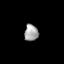
Tissue: lung
Cell type: T cells
Senescence score: 0.2428
Nuclear area (px): 227
Mean DAPI intensity: 161